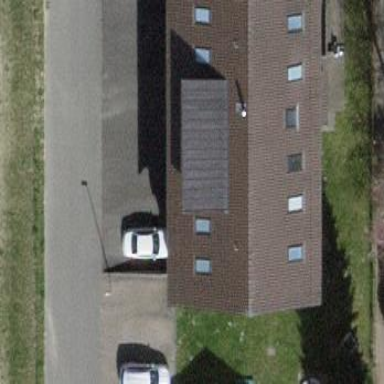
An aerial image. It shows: Image showing building with apartments.